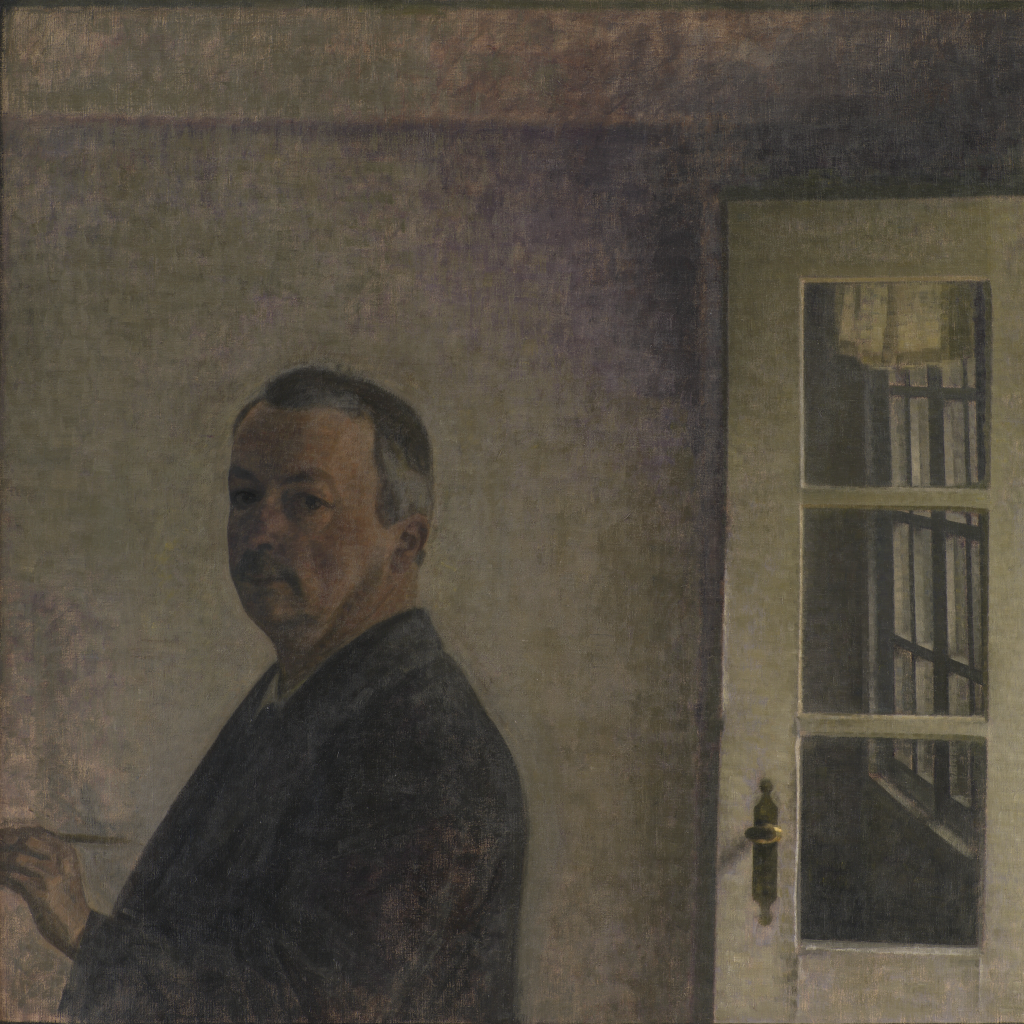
portrait painting, medium, soft diffused light, middle-aged man in dark jacket, head turned facing viewer, holding paintbrush, door with bookcase, neutral muted background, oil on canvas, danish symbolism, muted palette